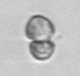
Label: Dinophyceae